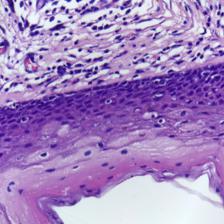
Diagnosis: Normal